Field crop: maize
Growth stage: 2
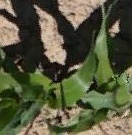
Species: maize